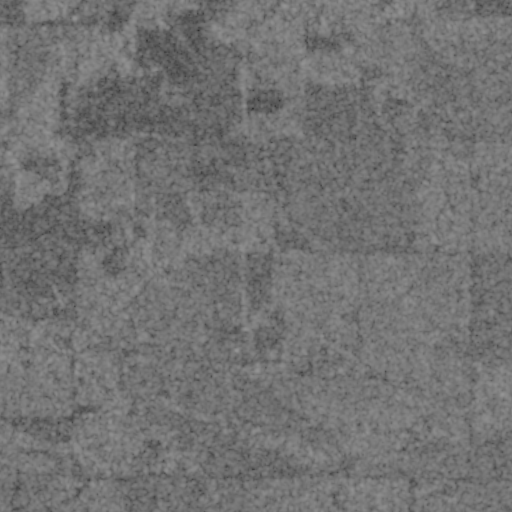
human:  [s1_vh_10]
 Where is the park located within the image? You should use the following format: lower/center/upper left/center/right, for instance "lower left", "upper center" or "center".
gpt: The park is located in the lower center of the image.
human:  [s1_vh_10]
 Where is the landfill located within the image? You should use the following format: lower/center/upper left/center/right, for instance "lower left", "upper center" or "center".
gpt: There is no landfill in the image.

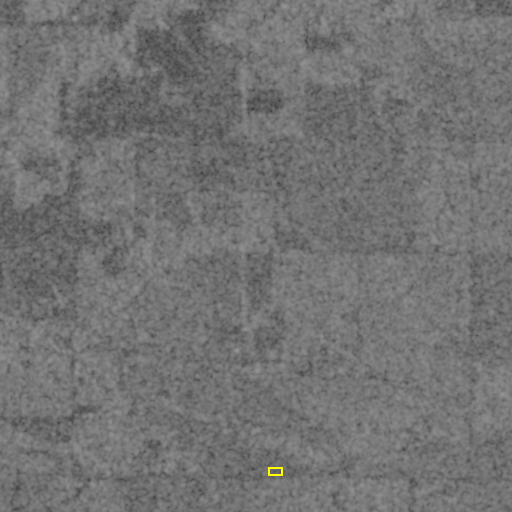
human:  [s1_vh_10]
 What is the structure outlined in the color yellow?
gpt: The structure outlined in yellow is a park.
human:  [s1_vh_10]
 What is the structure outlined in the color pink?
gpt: There is no pink outline.